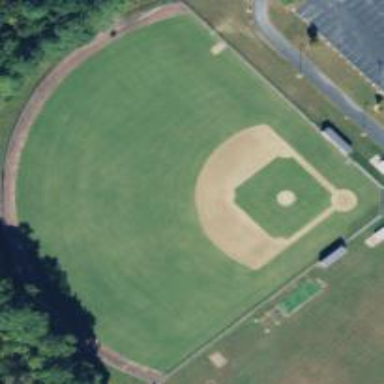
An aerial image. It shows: Baseball pitch for leisure and sports activities.